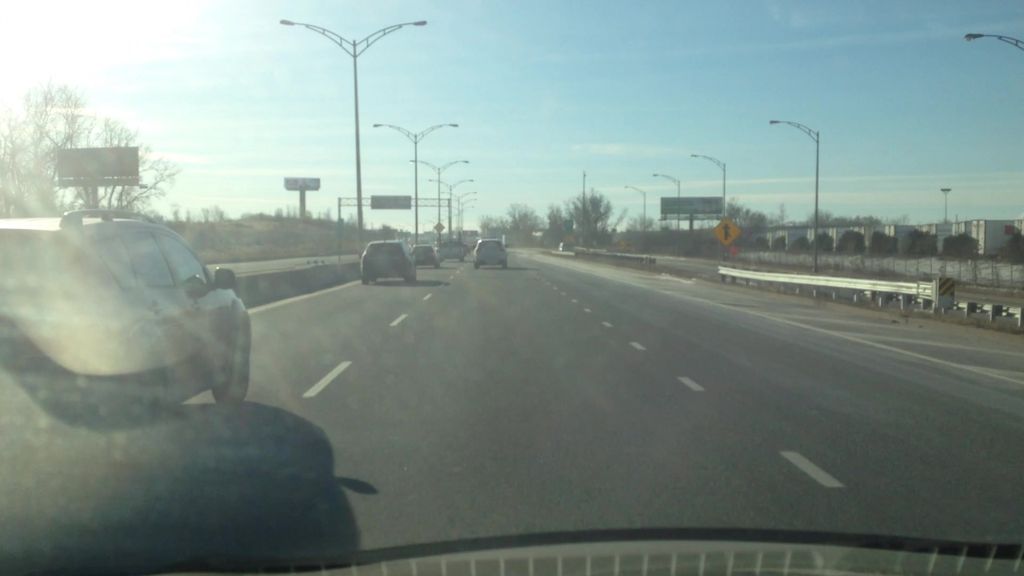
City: montreal